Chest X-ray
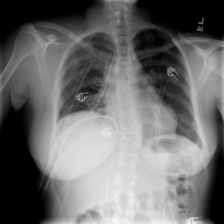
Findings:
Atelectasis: negative
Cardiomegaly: negative
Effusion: negative
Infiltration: positive
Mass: negative
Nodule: negative
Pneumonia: negative
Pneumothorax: positive
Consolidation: negative
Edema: negative
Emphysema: negative
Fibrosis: negative
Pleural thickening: negative
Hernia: negative